Question: I have created a maven project following the guidelines of the website <URL>.
It's working fine in CMD. Now, i have converted this project to eclipse web project using command:
mvn eclipse:eclipse -Dwtpversion=2.0
when i am importing this project to eclipse juno, it's giving some error.
In project facets i have checked dynamic web module. But still i'm getting this error.
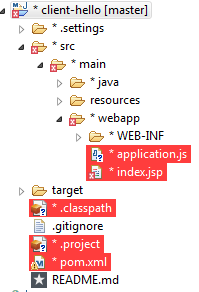
Answer: delete .classpath and target folders(only src and pom whould be there). without running mvn eclipse:eclipse just import like a simple maven project. Give it a try it should work